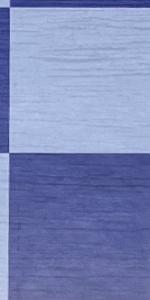
Label: Empty